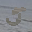
Label: 5